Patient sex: M
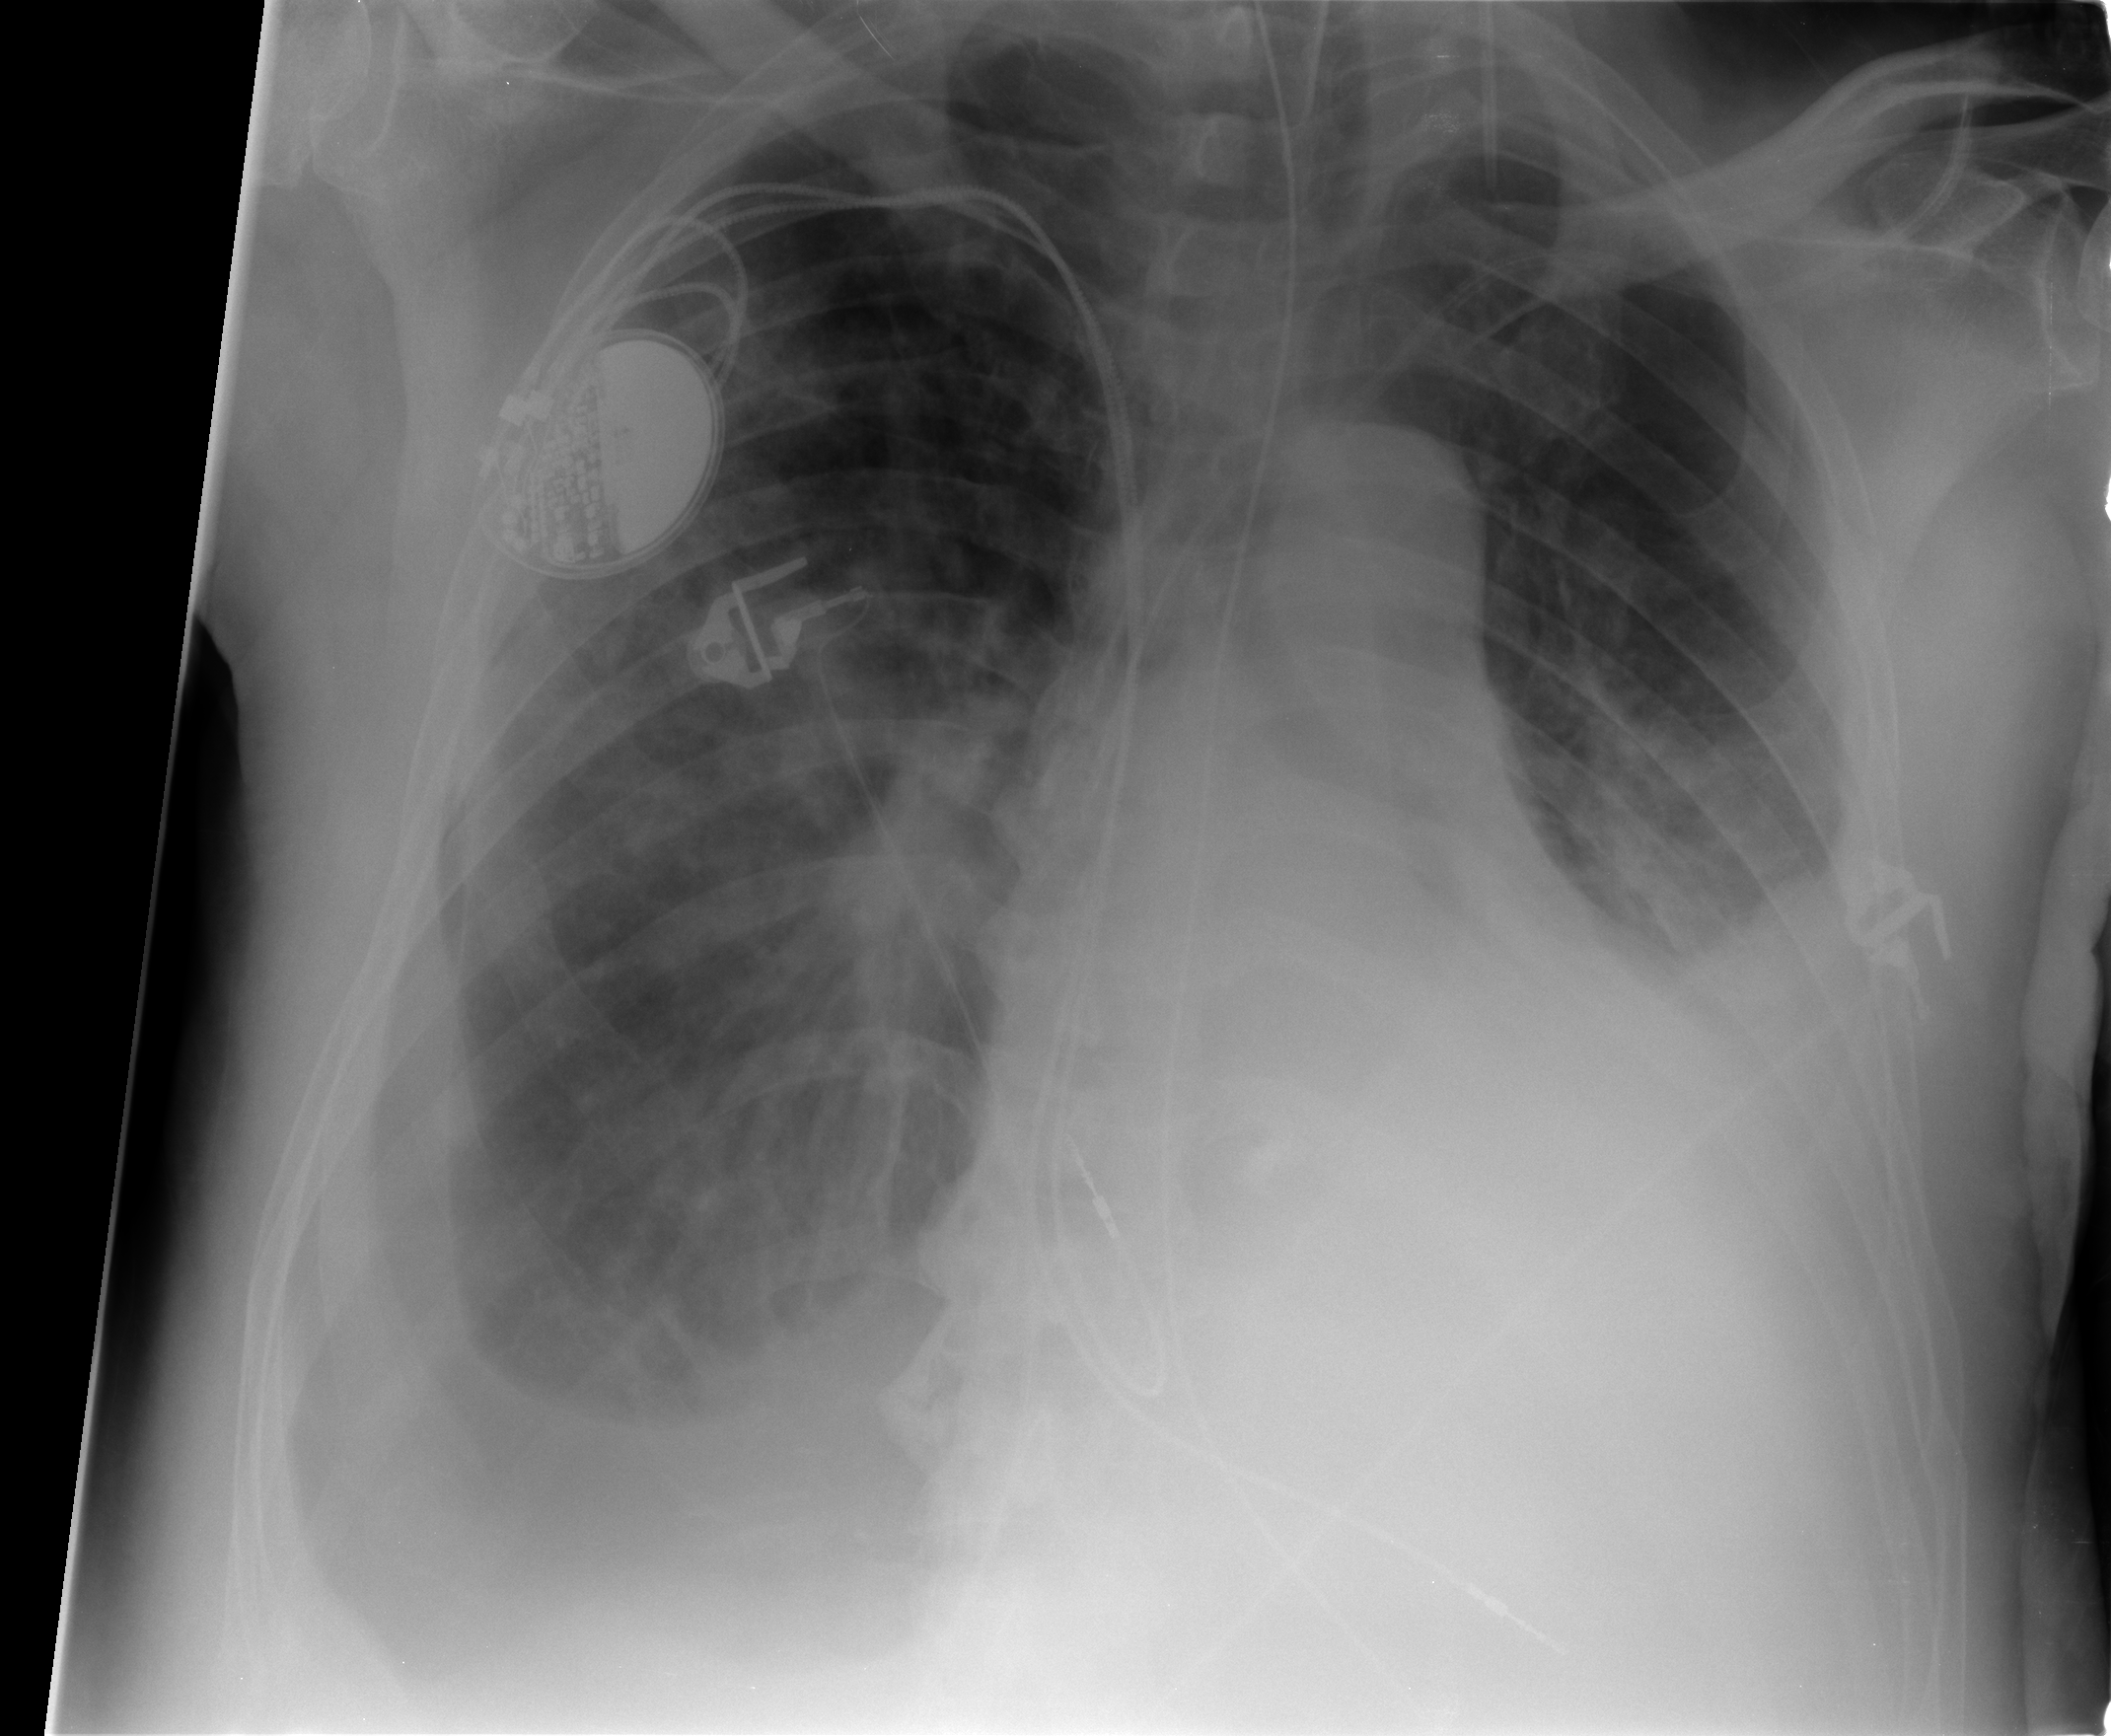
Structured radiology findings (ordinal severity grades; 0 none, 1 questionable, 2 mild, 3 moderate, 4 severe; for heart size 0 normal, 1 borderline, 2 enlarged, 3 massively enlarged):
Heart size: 2
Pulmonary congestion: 2
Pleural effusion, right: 3
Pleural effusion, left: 3
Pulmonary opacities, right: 3
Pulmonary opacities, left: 2
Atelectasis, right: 2
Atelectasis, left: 3